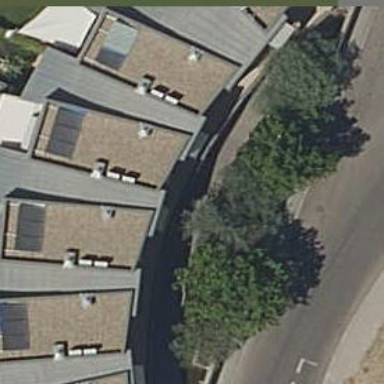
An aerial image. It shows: Terrace building.